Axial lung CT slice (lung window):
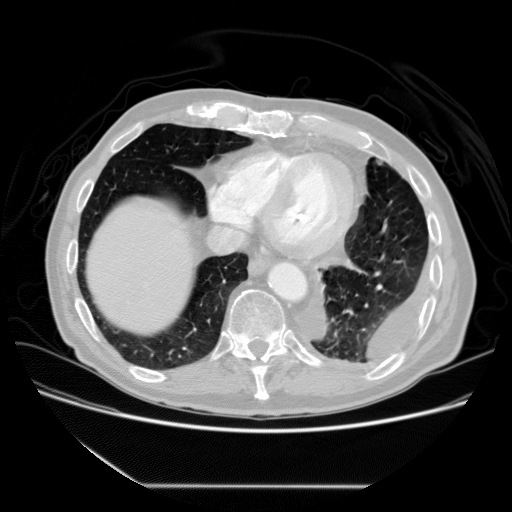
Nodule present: no